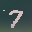
Label: 7